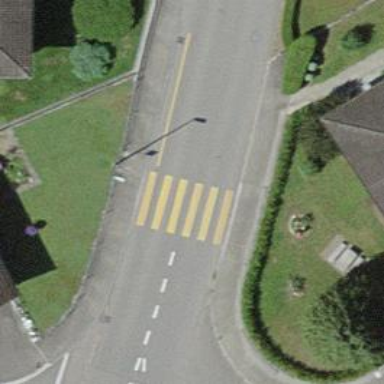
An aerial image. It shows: Uncontrolled road crossing.